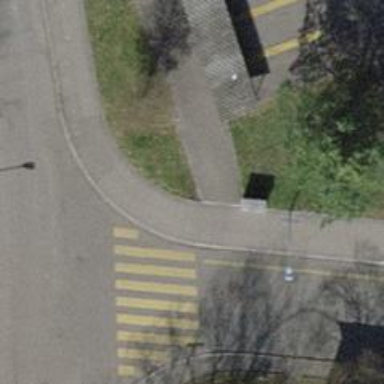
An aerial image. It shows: Street cabinet used for power utility.